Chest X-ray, AP view. Patient: 36 years old, sex F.
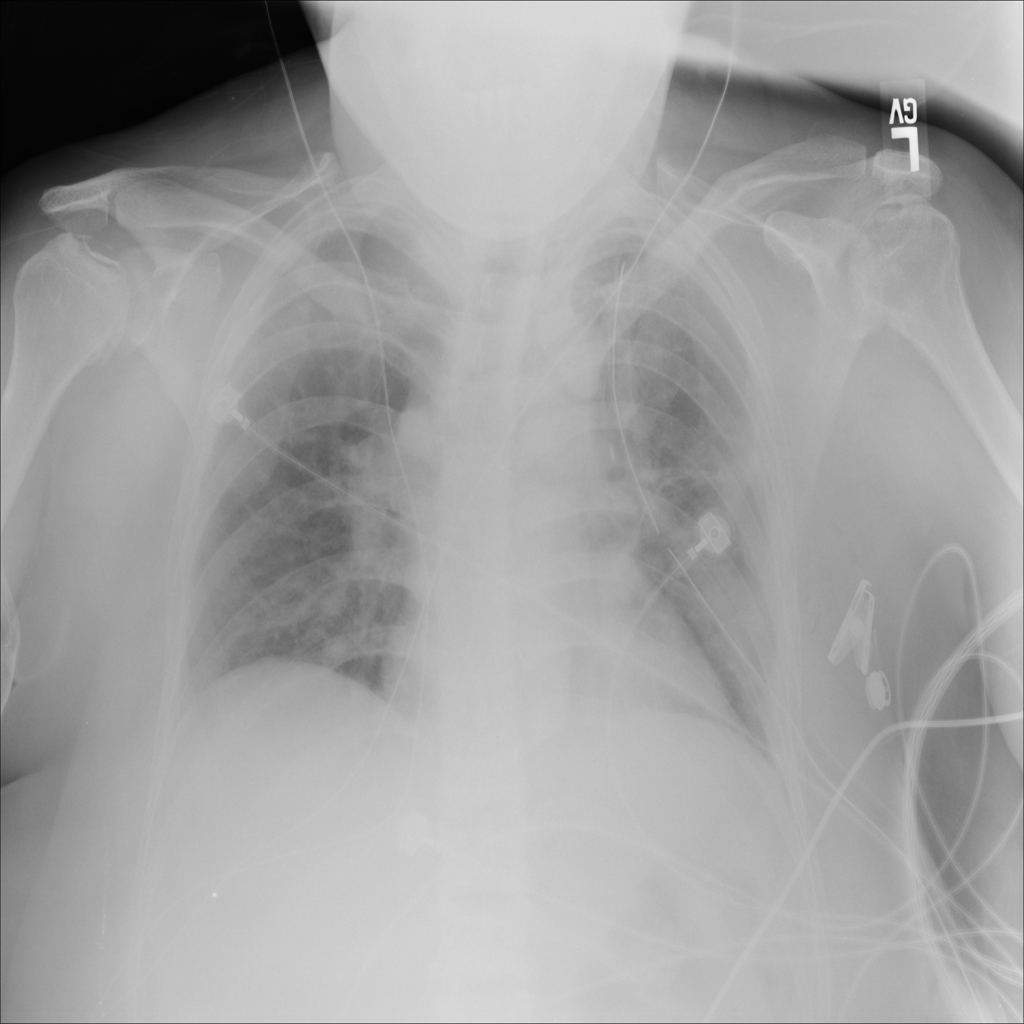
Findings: No Finding